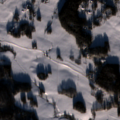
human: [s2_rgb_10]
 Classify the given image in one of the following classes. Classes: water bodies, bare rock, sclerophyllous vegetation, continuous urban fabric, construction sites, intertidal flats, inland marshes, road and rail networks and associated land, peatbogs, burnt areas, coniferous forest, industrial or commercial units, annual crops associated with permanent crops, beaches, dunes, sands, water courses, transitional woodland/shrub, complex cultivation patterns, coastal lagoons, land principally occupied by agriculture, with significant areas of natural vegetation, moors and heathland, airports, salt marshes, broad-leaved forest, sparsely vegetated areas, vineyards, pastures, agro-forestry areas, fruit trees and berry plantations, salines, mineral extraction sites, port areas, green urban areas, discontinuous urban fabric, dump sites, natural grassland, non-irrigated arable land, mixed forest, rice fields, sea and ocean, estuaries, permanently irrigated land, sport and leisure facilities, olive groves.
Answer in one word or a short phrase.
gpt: non-irrigated arable land, land principally occupied by agriculture, with significant areas of natural vegetation, coniferous forest, mixed forest